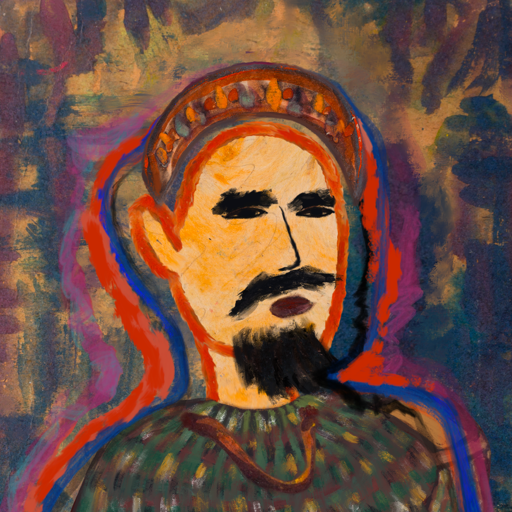
Background: InTheSun, Head And Neck Side: Experience, Face Side: Mosgoul, Bust: After_Raid, Hair Side: Experience, Head Accessory: Hypocrite, Second Necklace: Comrade, Necklace: Blank, Baby: Blank